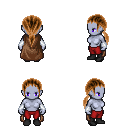
a pixel art fantasy rpg character, female body template, dark elf, purple skin, brown cape, red pants, brown ponytail hairstyle, white cloth bracers, black shoes, four views (front, back, left, right), 2x2 character sprite sheet, small pixel art, hard edges, no anti-aliasing